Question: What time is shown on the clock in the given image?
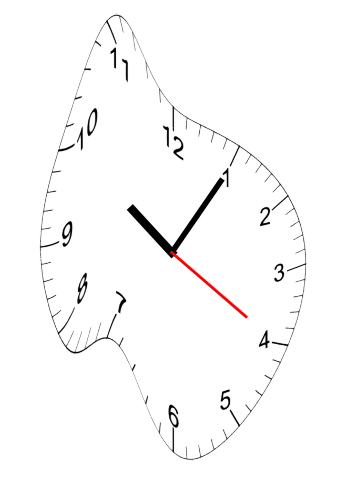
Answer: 10:05:20